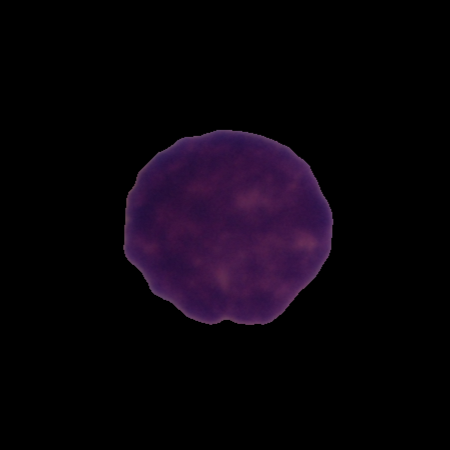
Label: healthy